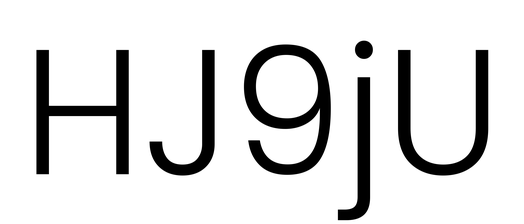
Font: Poppins-Light